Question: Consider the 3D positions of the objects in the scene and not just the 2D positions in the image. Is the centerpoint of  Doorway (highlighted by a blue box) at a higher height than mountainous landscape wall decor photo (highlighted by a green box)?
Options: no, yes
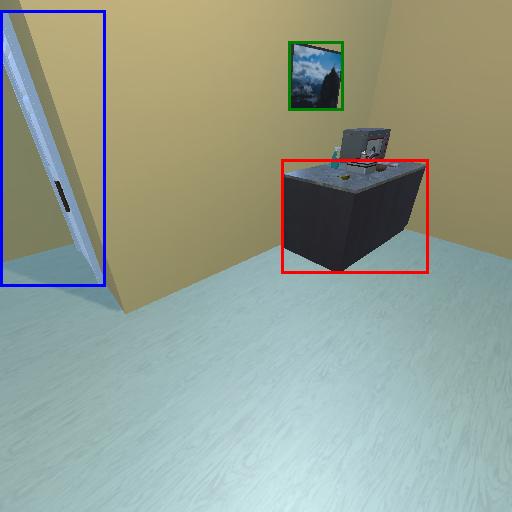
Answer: no